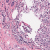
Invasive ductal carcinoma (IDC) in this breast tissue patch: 0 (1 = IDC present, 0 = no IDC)